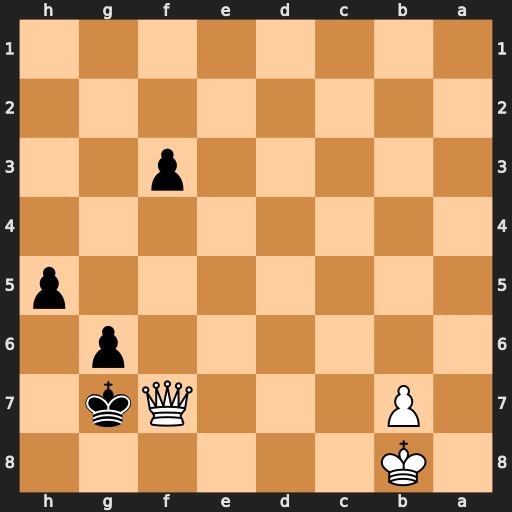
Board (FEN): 1K6/1P3Qk1/6p1/7p/8/5p2/8/8
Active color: b
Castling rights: -
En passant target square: -
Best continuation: Kxf7 Kc8 f2 b8=Q f1=Q